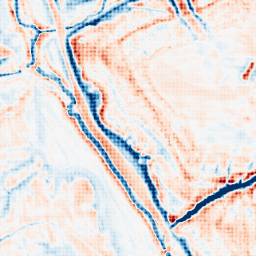
Category: edge_preserving
Decomposition family: bilateral
Decomposition parameters: d: 21
sigma_color: 150
sigma_space: 75
Upsampling method: sinc_hamming
Upsampling parameters: scale: 8
kernel_size: 8
Upsampling scale: 8